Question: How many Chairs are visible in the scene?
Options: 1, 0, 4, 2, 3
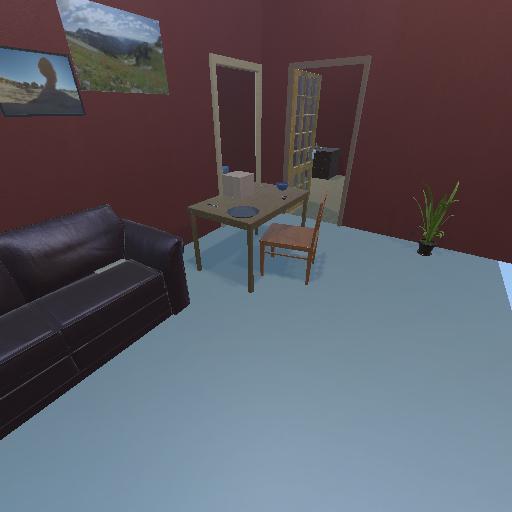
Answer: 1